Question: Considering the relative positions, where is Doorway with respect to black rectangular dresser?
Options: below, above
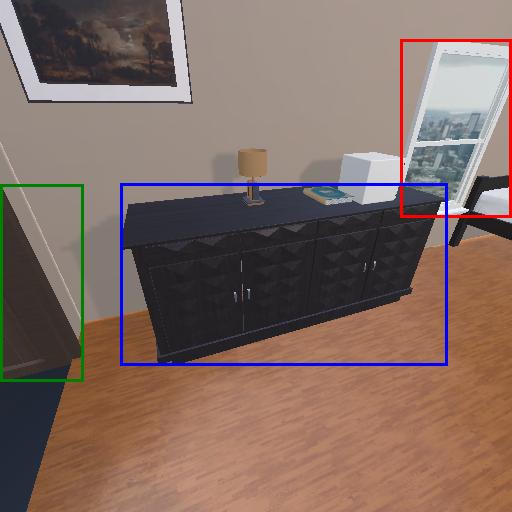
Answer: below